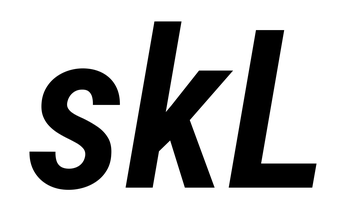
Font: Roboto-Italic_Condensed_SemiBold_Italic